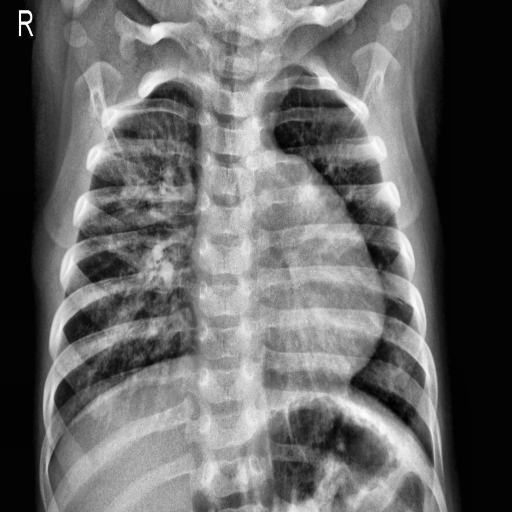
Finding: PNEUMONIA